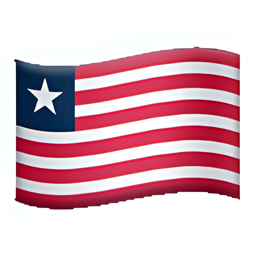
Name: flag for liberia
Emoji: 🇱🇷
Group: Flags
Sub-group: country-flag